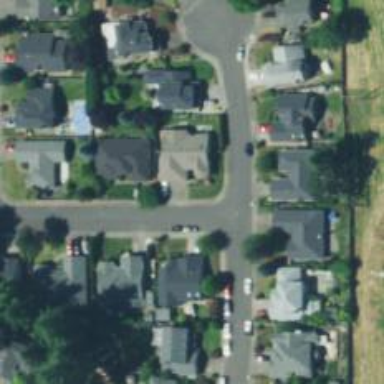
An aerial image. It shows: Residential road.